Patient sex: M
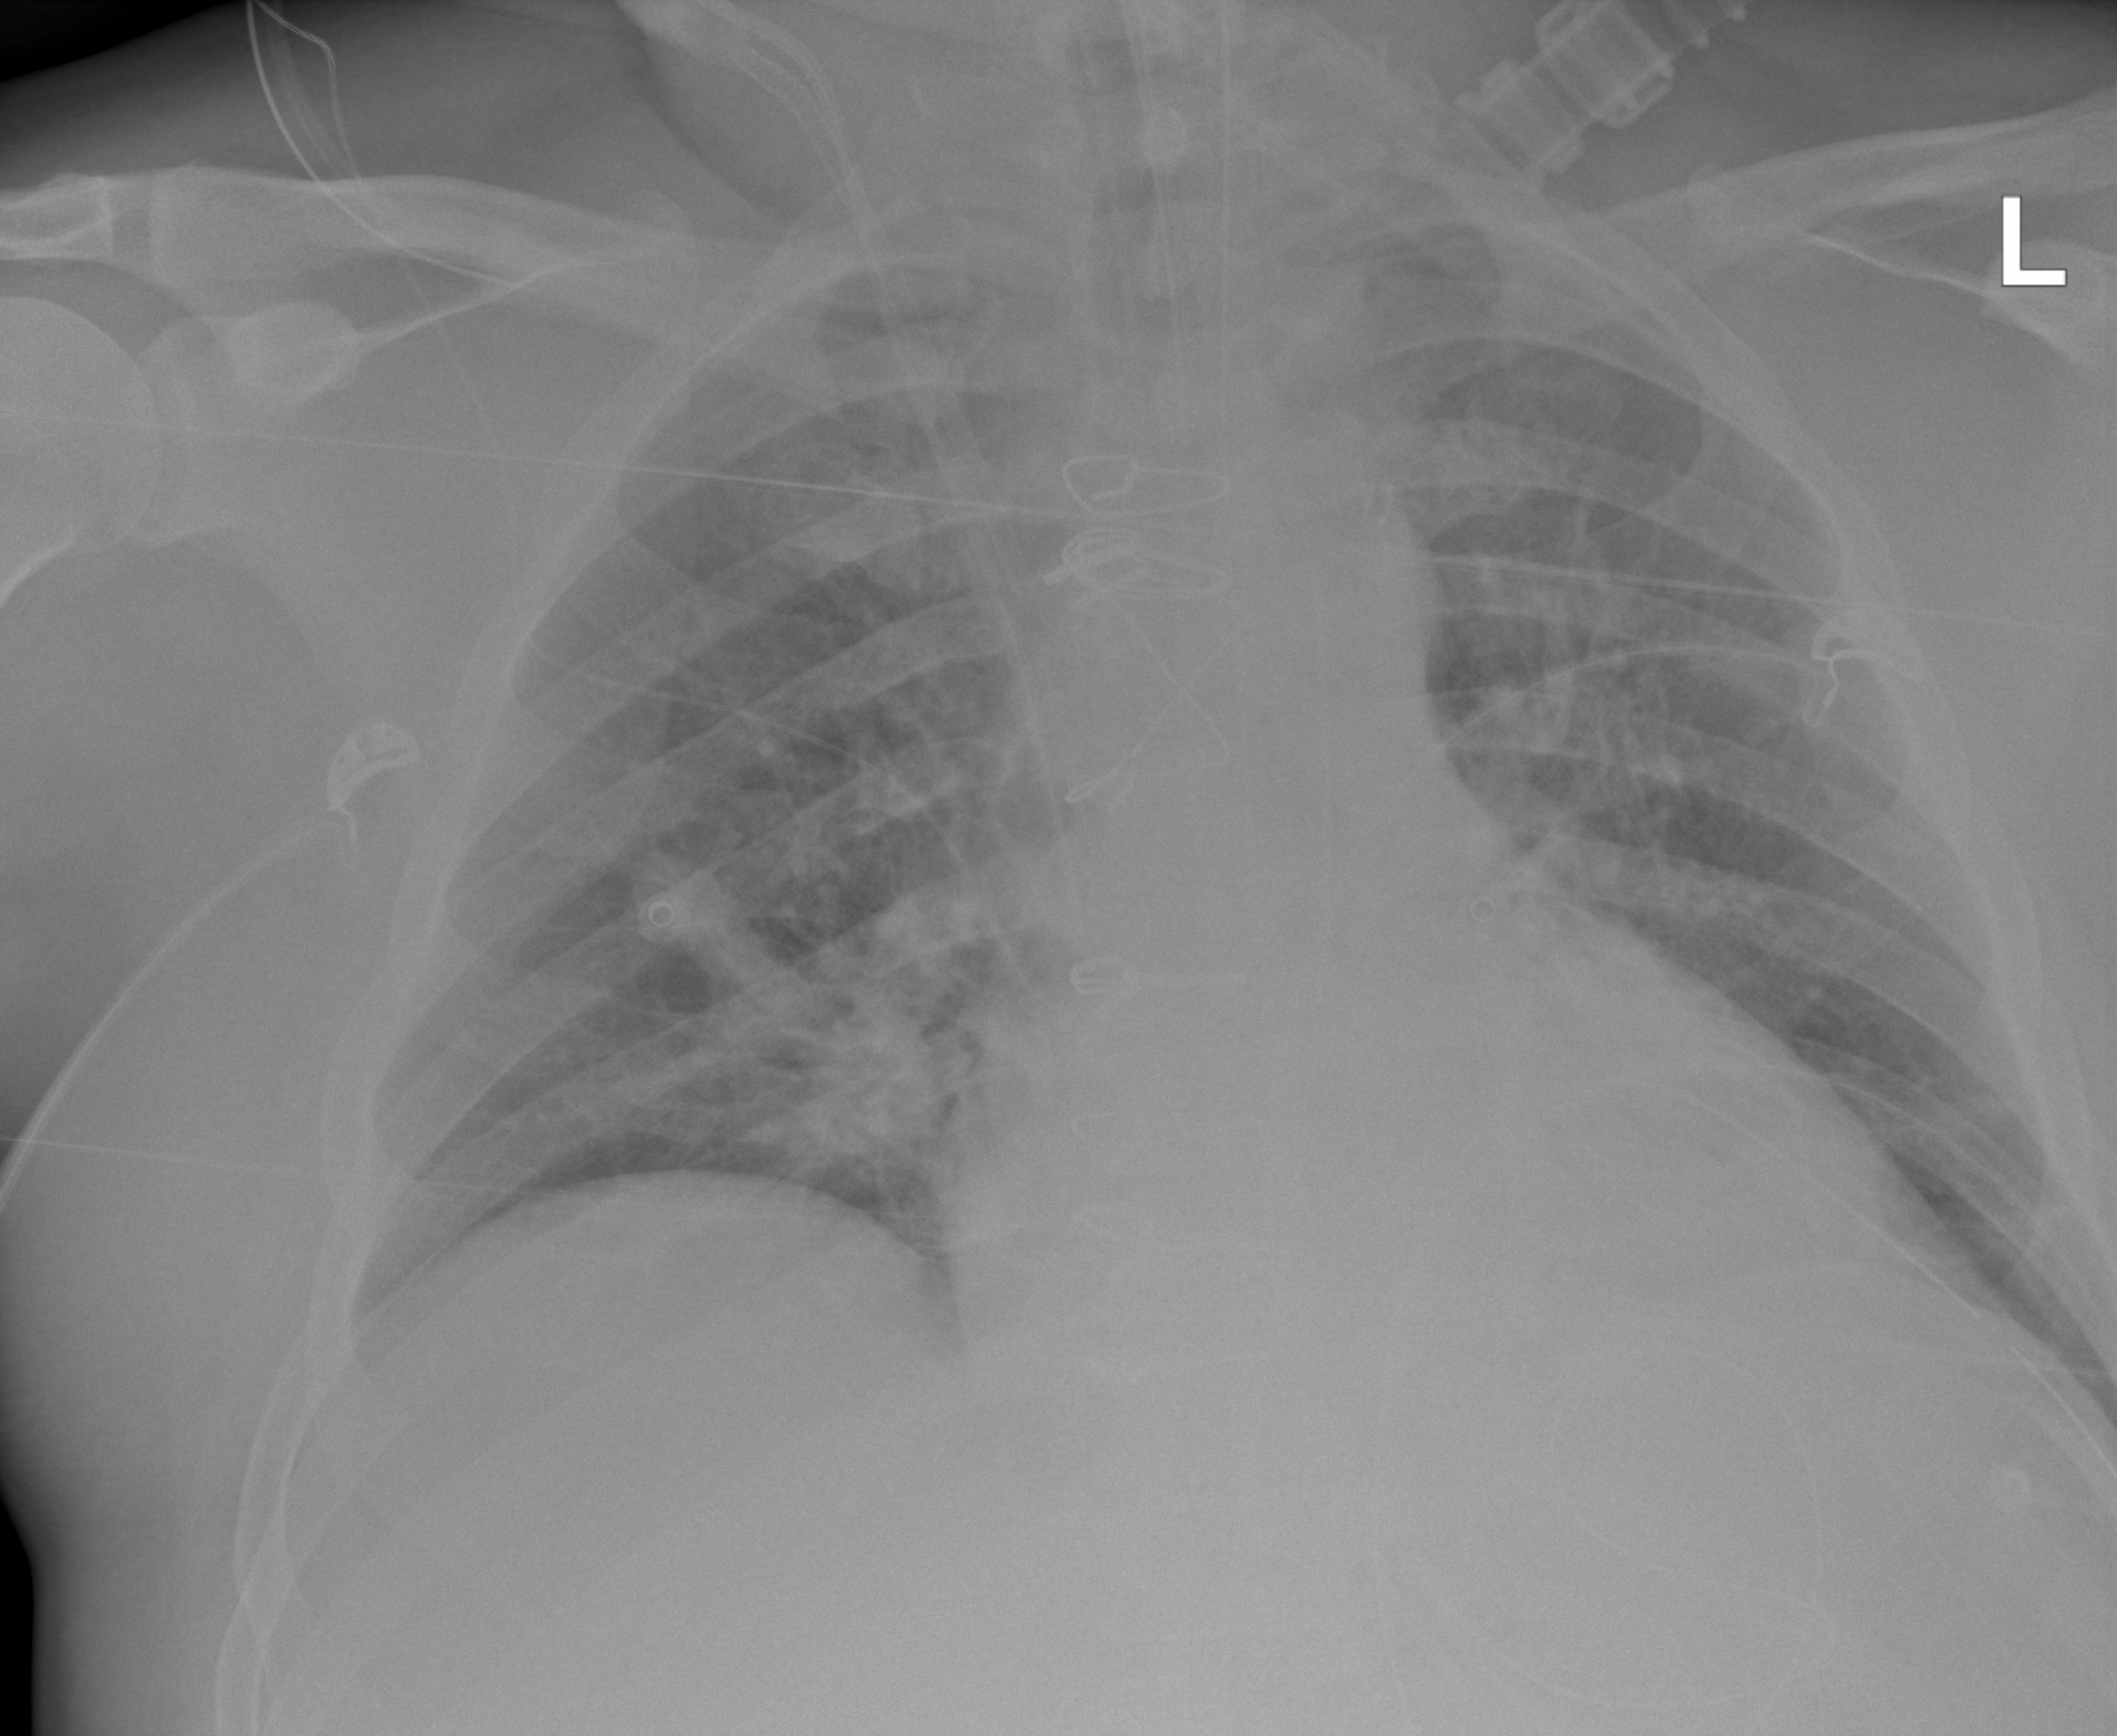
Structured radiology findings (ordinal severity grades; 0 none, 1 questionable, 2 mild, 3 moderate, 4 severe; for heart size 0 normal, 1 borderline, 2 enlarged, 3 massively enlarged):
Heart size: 2
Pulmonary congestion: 2
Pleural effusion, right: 1
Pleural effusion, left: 1
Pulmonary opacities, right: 0
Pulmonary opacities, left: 0
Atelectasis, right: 0
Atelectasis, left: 0